Question: I would like to create rounded corners for svg arc.

Here is my code for above arc
'''
(function()
{
var svg = d3.select('#pieChart').append("svg:svg").attr('width', 300).attr('height', 300).attr('fill', '#123456').append("g").attr("transform", "translate(" + 300 / 2 + "," + 300 / 2 + ")");
var arc = d3.svg.arc().innerRadius(100).outerRadius(140).startAngle(0).endAngle(190 * (Math.PI)/180);
svg.append("path").attr('d', arc);
}());
'''
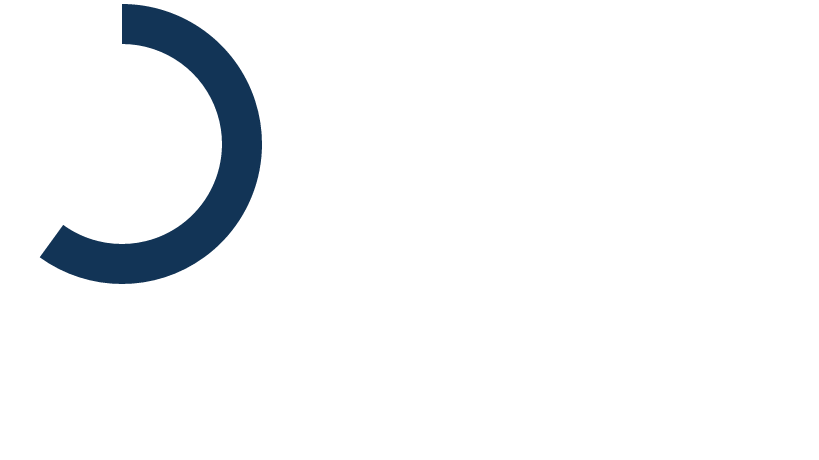
Answer: All you need to do is specify a corner radius. However, 'cornerRadius' is only a recent addition to d3, so it won't work in any of the versions currently available in the SO snippet editor.
You can see it working below, using the latest version of d3 imported directly from d3js.org:
'''
(function(theta) {
var svg = d3.select('#pieChart')
.append("svg:svg")
.attr('width', 300)
.attr('height', 300)
.attr('fill', '#123456')
.append("g")
.attr("transform", "translate(" + 300 / 2 + "," + 300 / 2 + ")");
var arc = d3.svg.arc()
/*************************************************/
/* This only works in the latest version (3.5.5) */
.cornerRadius(20)
/*************************************************/
.innerRadius(100)
.outerRadius(140)
.startAngle(0)
.endAngle(theta * (Math.PI)/180)
svg.append("path")
.attr('d', arc)
}(240));
'''
'''
<!-- Import the latest version of d3 directly: -->
<script src="https://d3js.org/d3.v3.min.js" charset="utf-8"></script>
<div id="pieChart"></div>
'''